Field crop: maize
Growth stage: 2
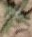
Species: atriplex